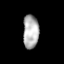
Tissue: lung
Cell type: Endothelial cells
Senescence score: 0.1734
Nuclear area (px): 512
Mean DAPI intensity: 178.893